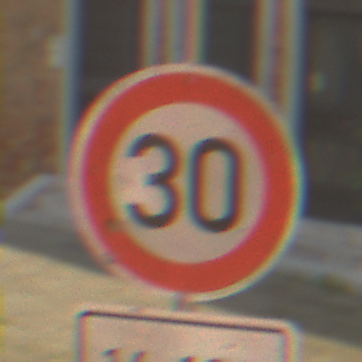
Verkehrszeichen: Geschwindigkeit30
Zusatzzeichen unten: ZeitangabenOhneBeschraenkungAufWochentage1
Umgebung: Outdoor, Urban
Tageszeit: MorningAfternoon
Wetter: Clear
Licht: Natural
Jahreszeit: NotSpecified
Kontrast: HighContrast